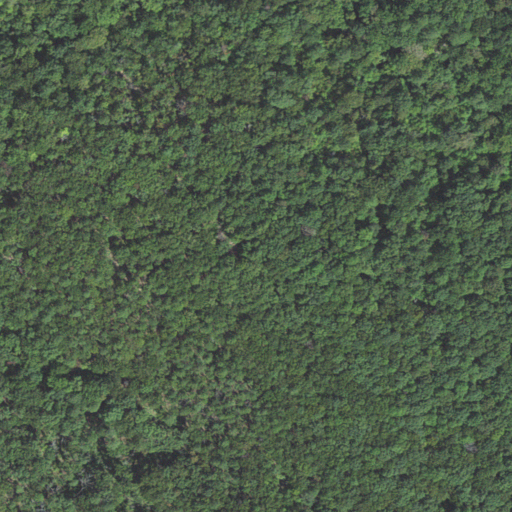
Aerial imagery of mountain in North Carolina named Medoc Mountain containing deciduous forest, mixed forest, and evergreen forest